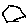
Label: hexagon